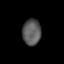
Tissue: lung
Cell type: Epithelial cells
Senescence score: 0.1618
Nuclear area (px): 473
Mean DAPI intensity: 89.334